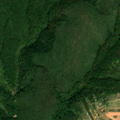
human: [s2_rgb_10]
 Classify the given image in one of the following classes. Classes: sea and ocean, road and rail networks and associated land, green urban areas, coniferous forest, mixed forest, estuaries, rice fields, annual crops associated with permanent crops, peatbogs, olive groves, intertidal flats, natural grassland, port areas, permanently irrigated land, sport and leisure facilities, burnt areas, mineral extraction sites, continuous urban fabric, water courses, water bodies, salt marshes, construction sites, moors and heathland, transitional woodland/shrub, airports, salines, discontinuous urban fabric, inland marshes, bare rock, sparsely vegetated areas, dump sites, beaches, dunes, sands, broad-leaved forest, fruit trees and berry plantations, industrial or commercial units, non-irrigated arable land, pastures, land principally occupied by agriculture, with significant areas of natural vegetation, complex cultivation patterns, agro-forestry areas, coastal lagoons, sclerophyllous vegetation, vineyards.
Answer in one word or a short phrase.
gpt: complex cultivation patterns, broad-leaved forest